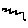
Label: zigzag